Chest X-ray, PA view. Patient: 51 years old, sex M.
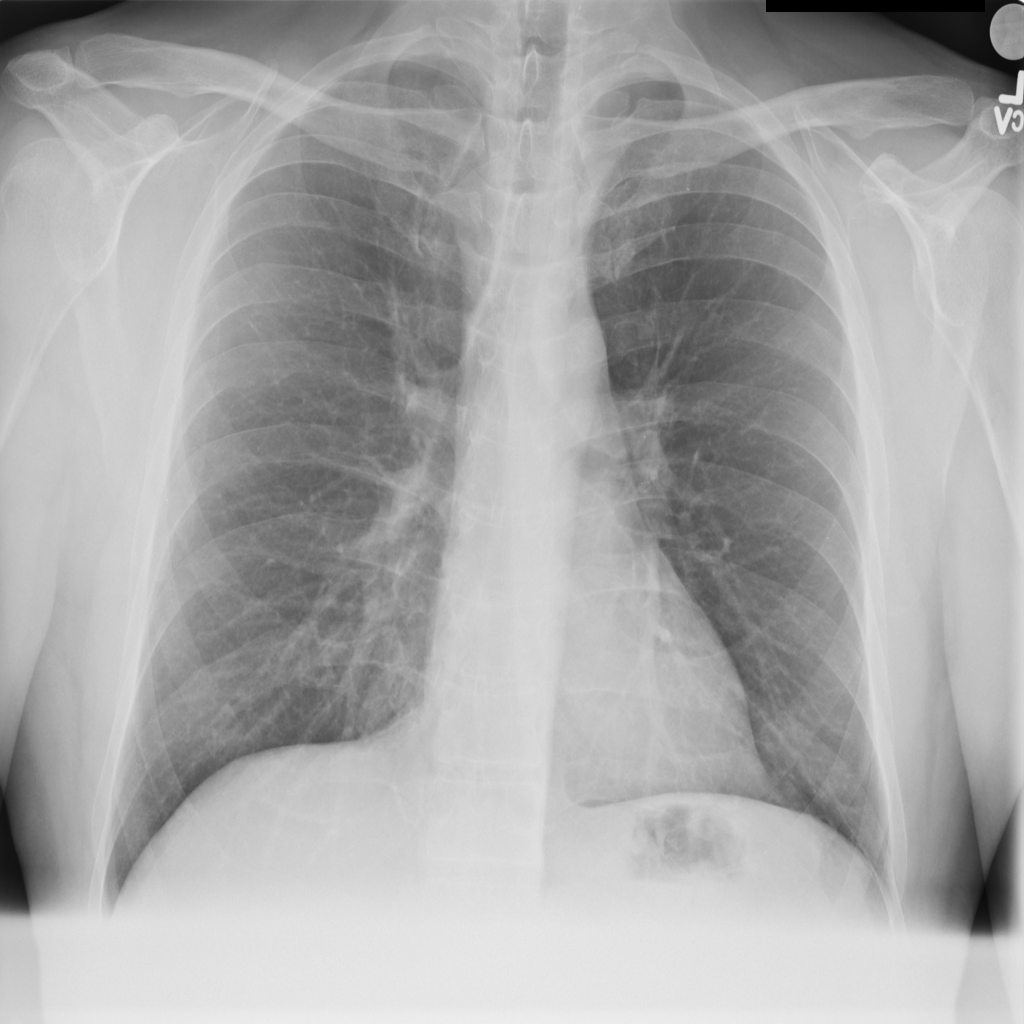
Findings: No Finding